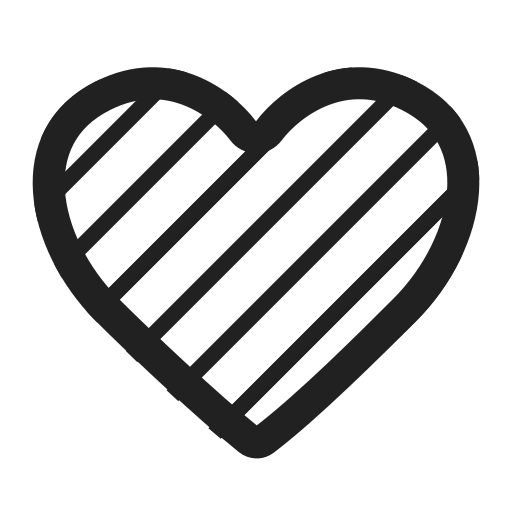
orange heart high contrast